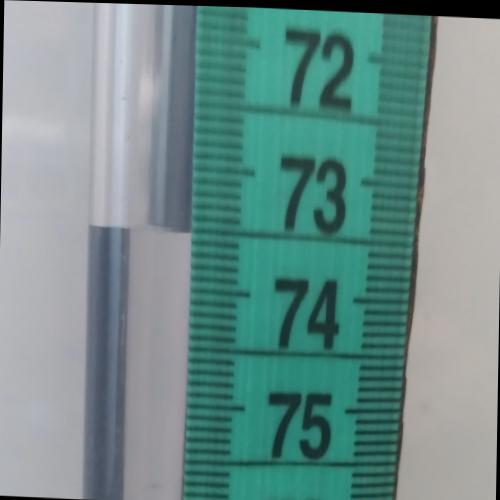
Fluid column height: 73.5 cm